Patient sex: M
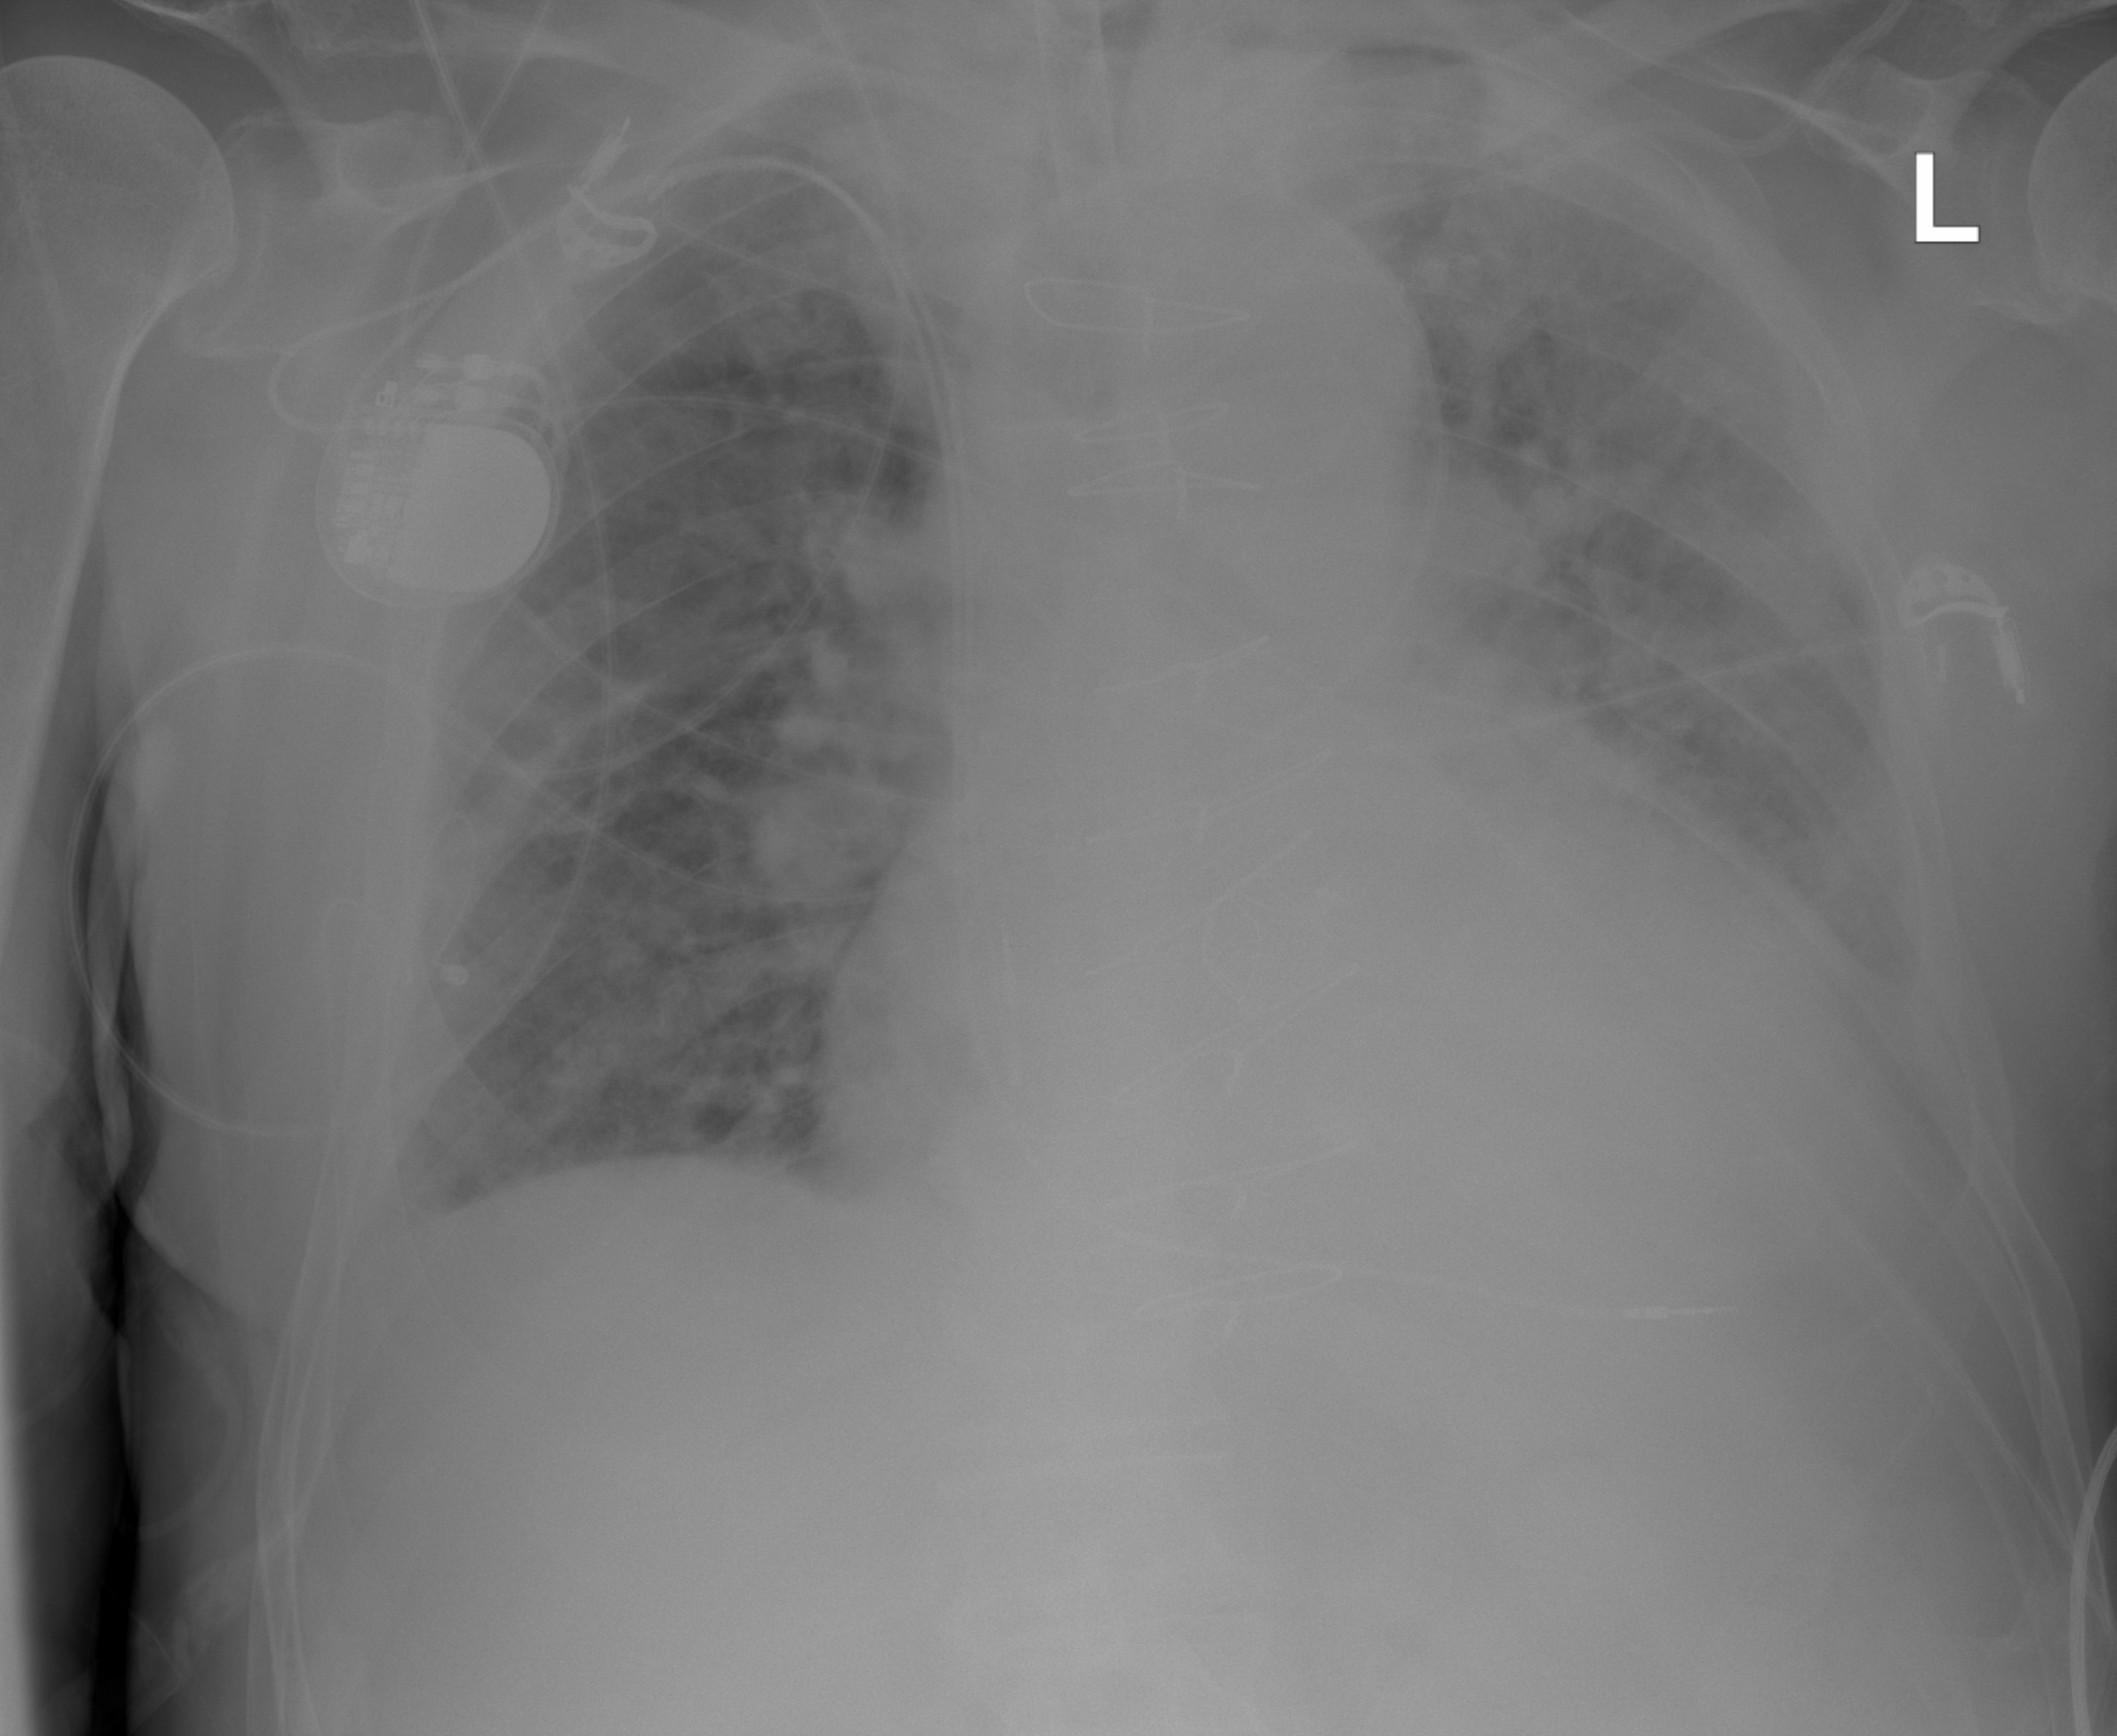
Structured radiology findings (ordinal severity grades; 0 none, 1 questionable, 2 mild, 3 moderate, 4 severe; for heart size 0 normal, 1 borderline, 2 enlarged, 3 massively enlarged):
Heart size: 2
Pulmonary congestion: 2
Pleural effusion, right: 2
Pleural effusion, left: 2
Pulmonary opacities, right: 2
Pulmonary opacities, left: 2
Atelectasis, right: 2
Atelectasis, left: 2